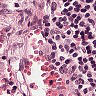
Metastatic tissue present: no